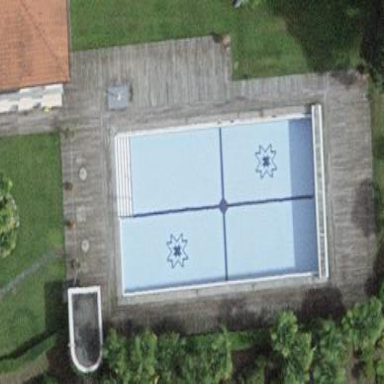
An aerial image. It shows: Swimming pool located in leisure land.